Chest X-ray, PA view. Patient: 67 years old, sex F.
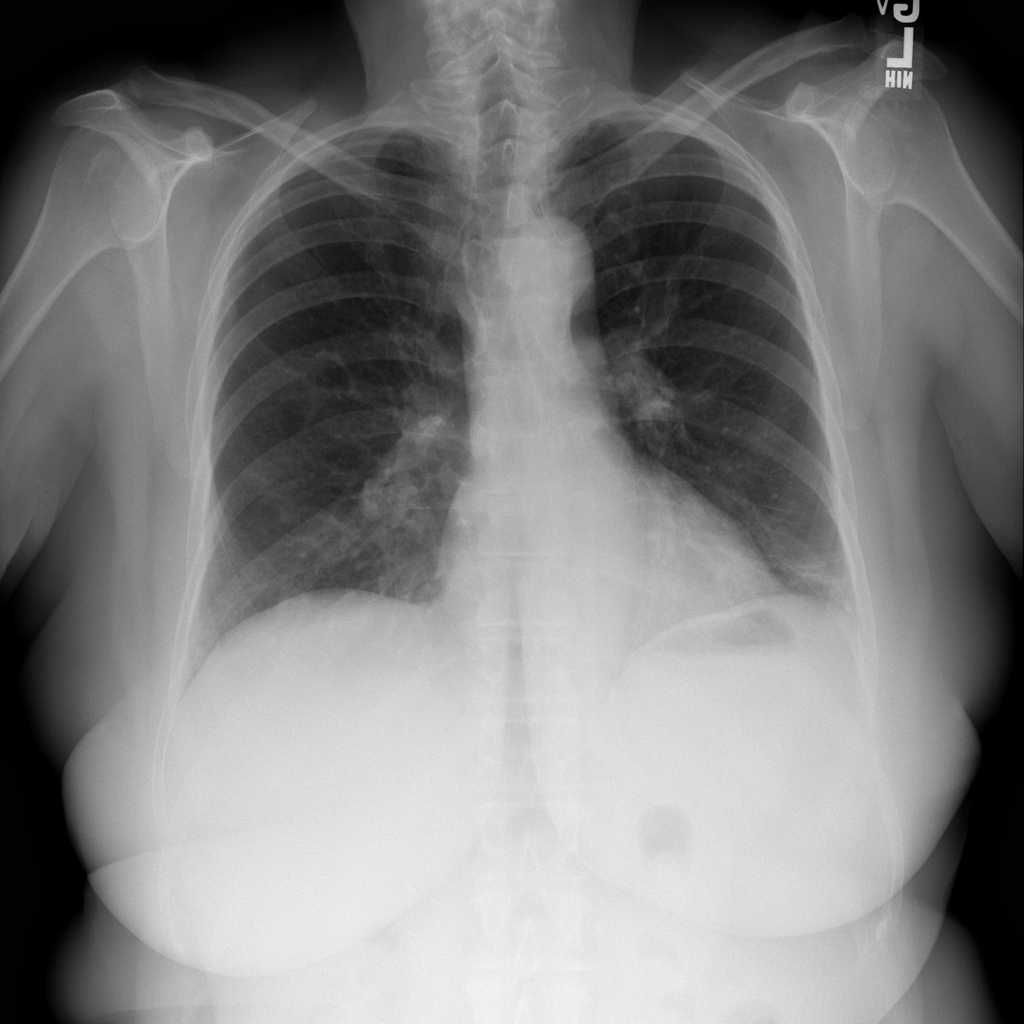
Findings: Nodule